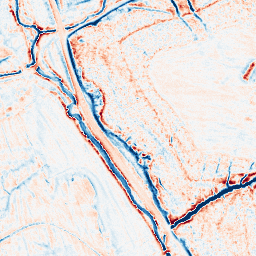
Category: edge_preserving
Decomposition family: anisotropic_diffusion
Decomposition parameters: iterations: 20
kappa: 30
gamma: 0.15
Upsampling method: regularized
Upsampling parameters: scale: 2
lambda_reg: 0.01
Upsampling scale: 2